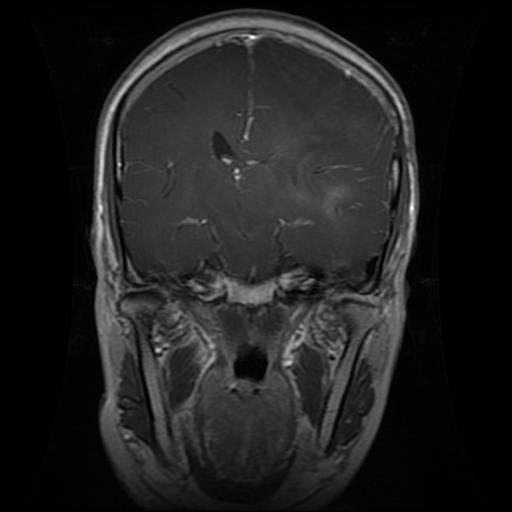
Label: glioma